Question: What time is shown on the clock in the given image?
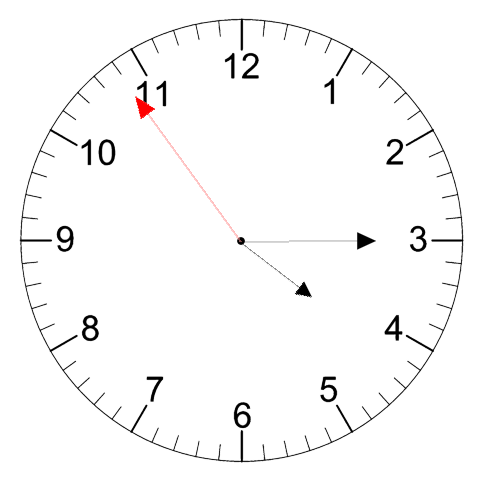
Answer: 04:14:54